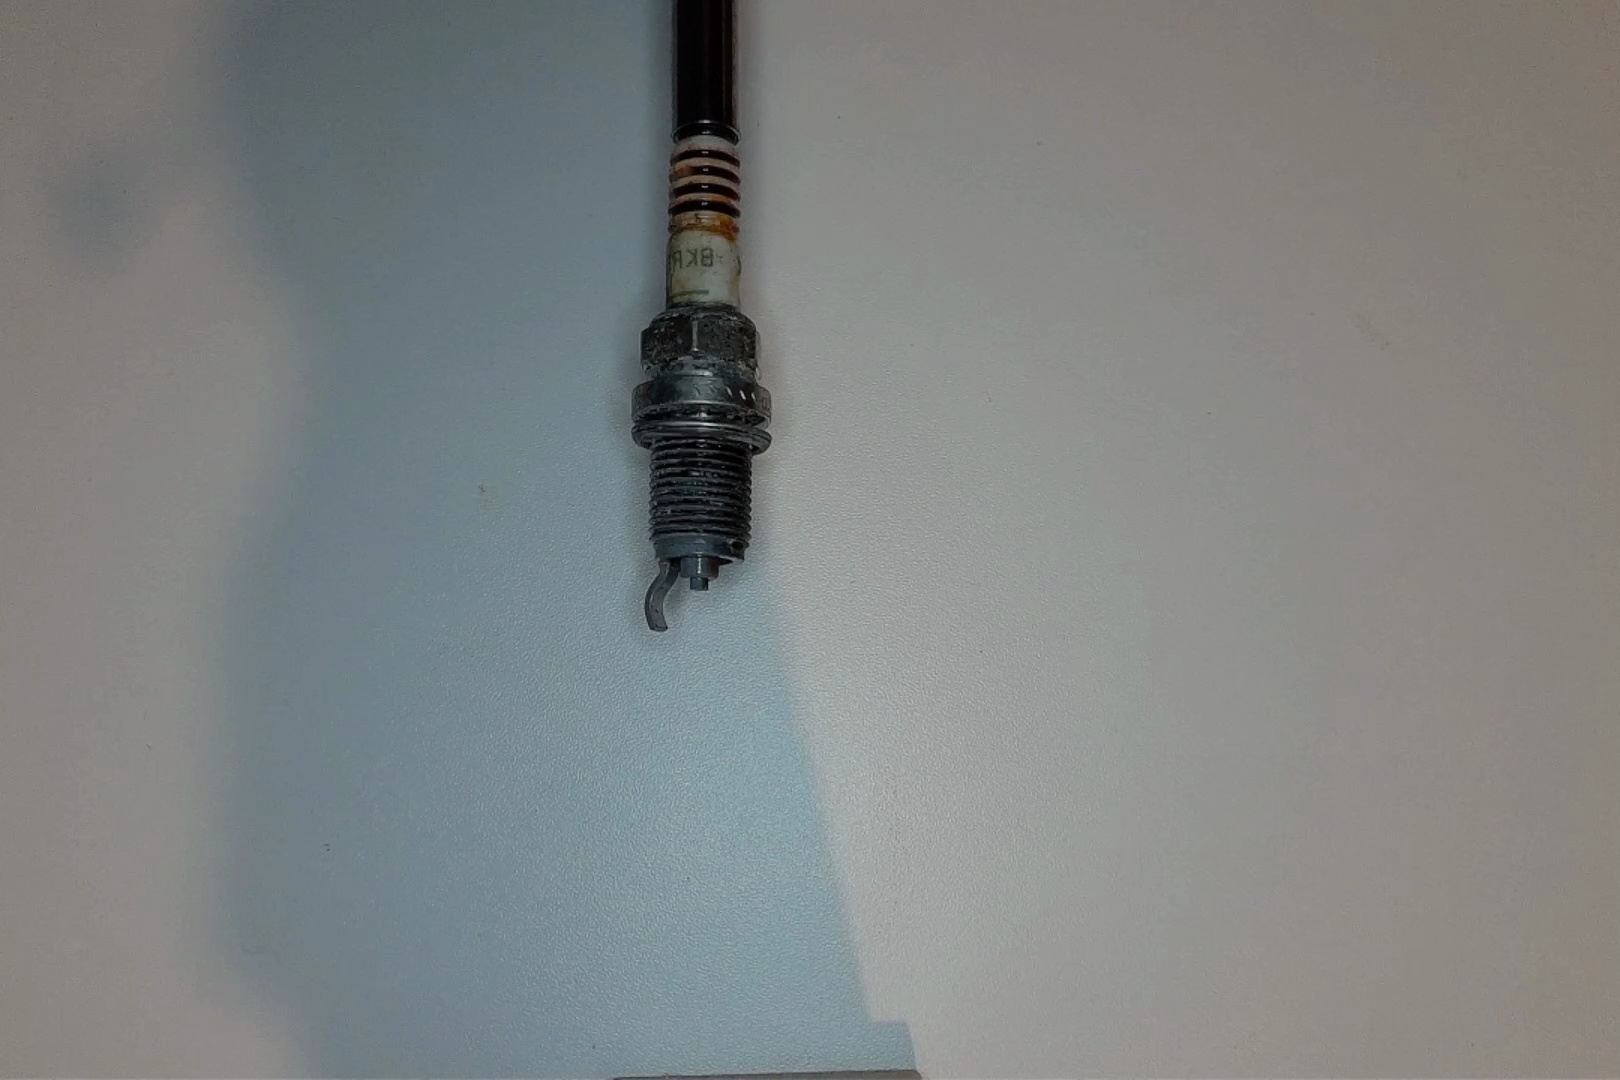
Label: anomaly